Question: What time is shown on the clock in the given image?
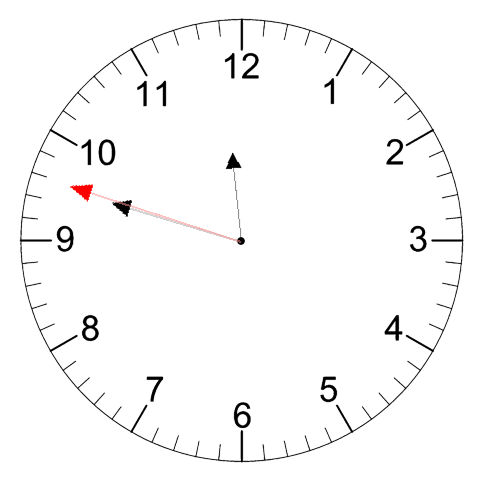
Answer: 11:47:48